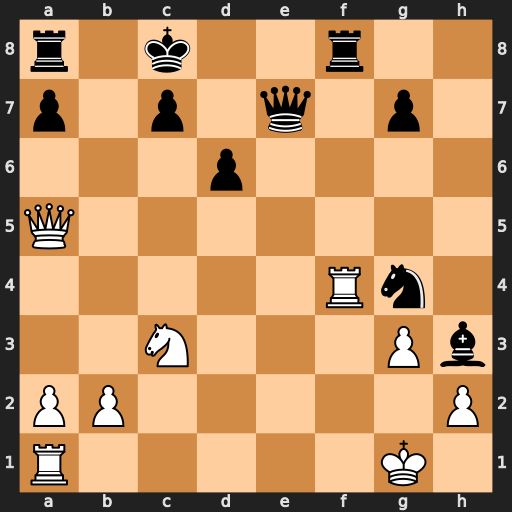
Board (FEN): r1k2r2/p1p1q1p1/3p4/Q7/5Rn1/2N3Pb/PP5P/R5K1
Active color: w
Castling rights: -
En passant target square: -
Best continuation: Nd5 Qe3+ Nxe3